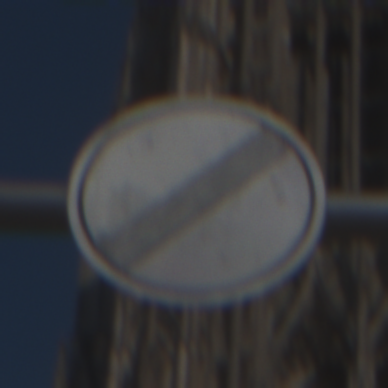
Verkehrszeichen: EndeSaemtlicherBegrenzungen
Umgebung: Outdoor, Urban
Tageszeit: MorningAfternoon
Wetter: Clear
Licht: Natural
Jahreszeit: NotSpecified
Kontrast: HighContrast